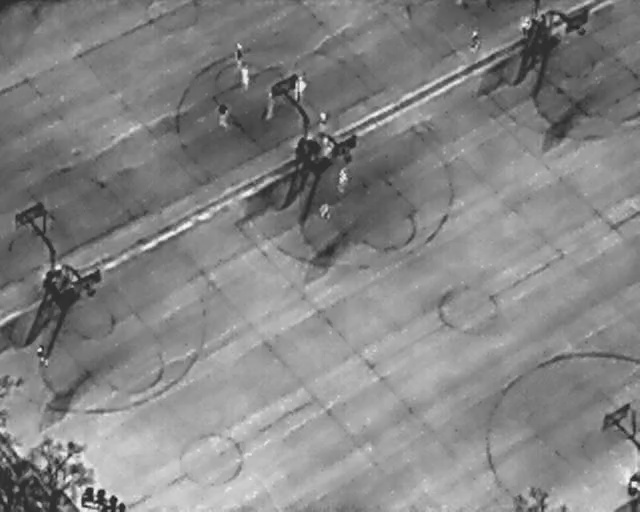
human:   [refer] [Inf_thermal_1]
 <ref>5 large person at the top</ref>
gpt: <box>[[35, 9, 39, 11, 2], [35, 14, 40, 16, 2], [32, 21, 37, 23, 2], [44, 16, 49, 18, 2], [48, 22, 52, 25, 2]]</box>

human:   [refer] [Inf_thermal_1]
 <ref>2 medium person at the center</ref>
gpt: <box>[[51, 34, 55, 36, 7], [49, 39, 52, 42, 7]]</box>

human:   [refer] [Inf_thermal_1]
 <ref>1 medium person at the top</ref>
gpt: <box>[[39, 19, 44, 21, 7]]</box>

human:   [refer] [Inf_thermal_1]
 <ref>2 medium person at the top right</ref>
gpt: <box>[[72, 7, 76, 9, 2], [80, 3, 83, 6, 2]]</box>